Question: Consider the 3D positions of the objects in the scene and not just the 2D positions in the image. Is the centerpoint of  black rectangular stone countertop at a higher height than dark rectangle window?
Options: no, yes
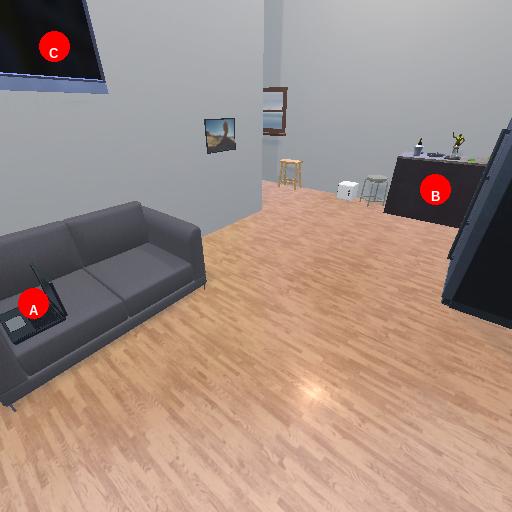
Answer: no